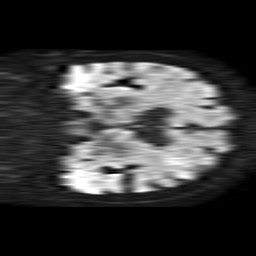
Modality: TRACE
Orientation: coronal
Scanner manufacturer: philips
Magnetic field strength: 1.5 T
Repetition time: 4.6 s
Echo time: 0.08517 s